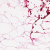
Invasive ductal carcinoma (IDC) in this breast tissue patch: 0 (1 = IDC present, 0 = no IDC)